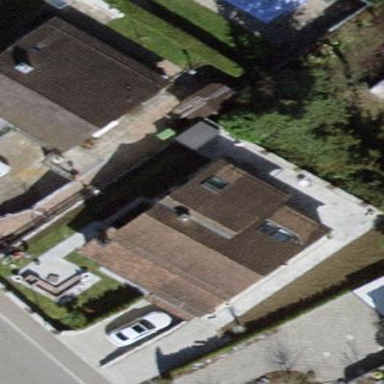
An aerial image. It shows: Pitched roof building.